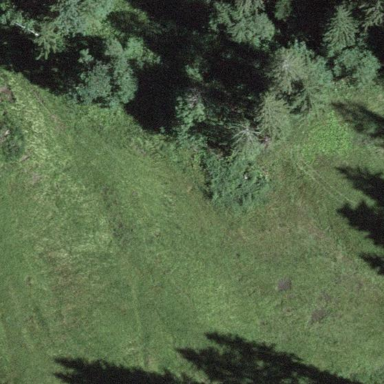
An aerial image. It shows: Beautiful meadow.